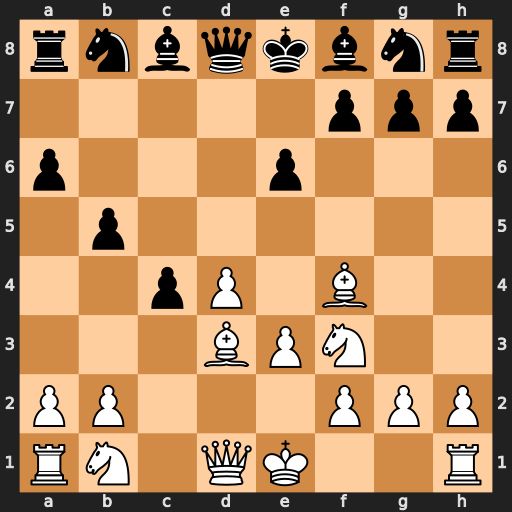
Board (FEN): rnbqkbnr/5ppp/p3p3/1p6/2pP1B2/3BPN2/PP3PPP/RN1QK2R
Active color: w
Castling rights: KQkq
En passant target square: -
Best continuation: Be4